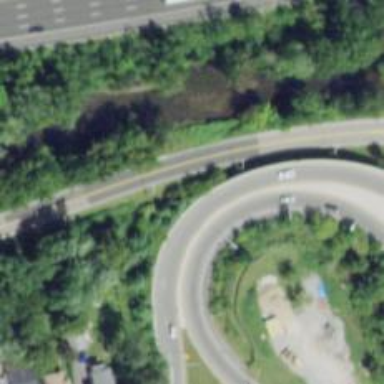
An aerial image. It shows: Trunk link highway.